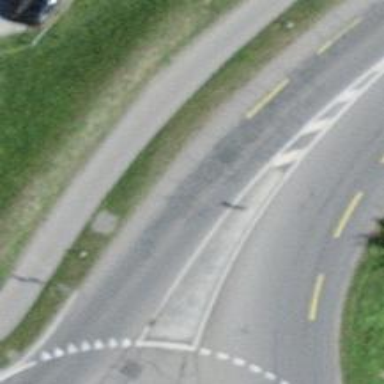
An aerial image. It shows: Secondary road with asphalt surface.